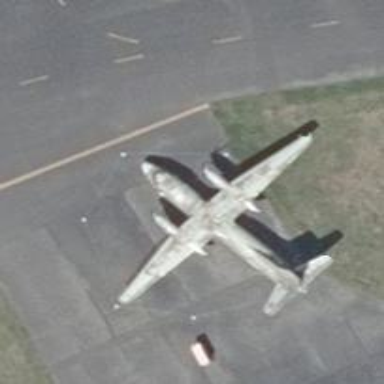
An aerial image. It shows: Historic aircraft.